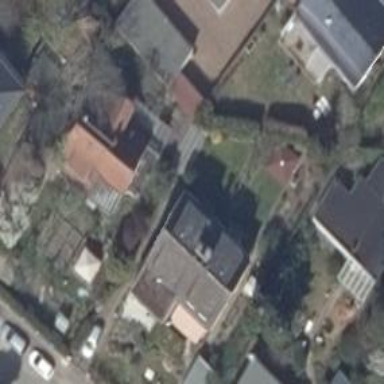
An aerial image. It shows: Semi-detached house with gabled roof.